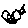
Label: smiley face